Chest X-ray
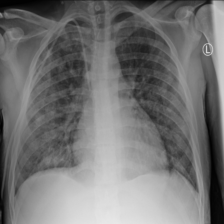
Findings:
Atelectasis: negative
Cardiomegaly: negative
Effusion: negative
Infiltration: positive
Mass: negative
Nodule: positive
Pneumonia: negative
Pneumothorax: negative
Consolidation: negative
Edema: negative
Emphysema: negative
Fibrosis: negative
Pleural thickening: negative
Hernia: negative